Field crop: maize
Growth stage: 2
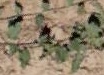
Species: convolvulus